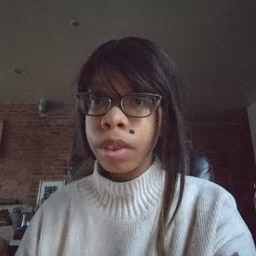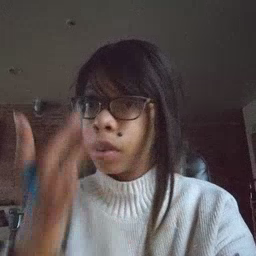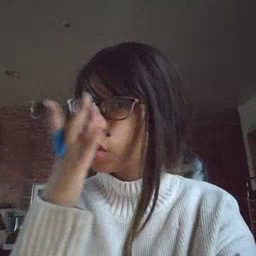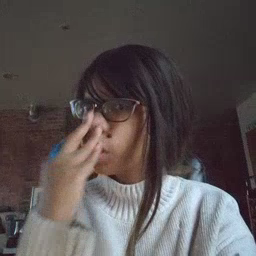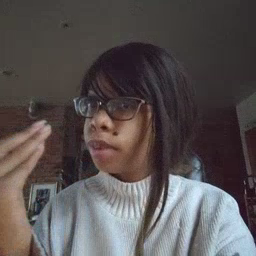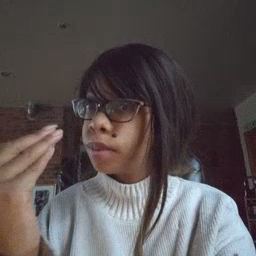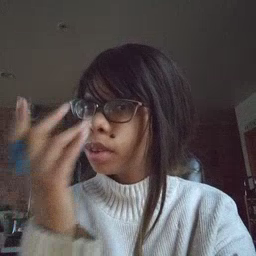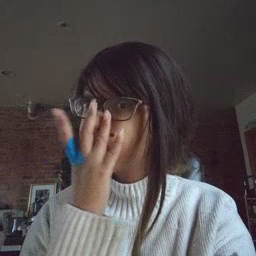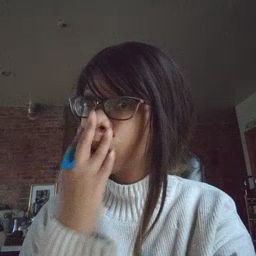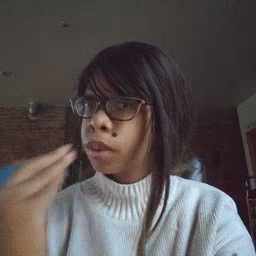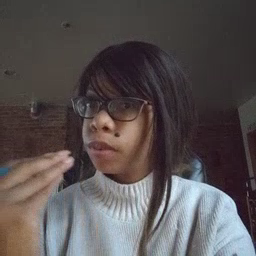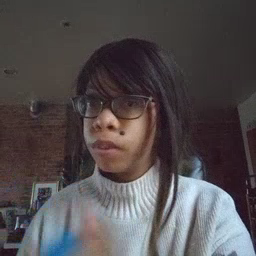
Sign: wolf